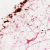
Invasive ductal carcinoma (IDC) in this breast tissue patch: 0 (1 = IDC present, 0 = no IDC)